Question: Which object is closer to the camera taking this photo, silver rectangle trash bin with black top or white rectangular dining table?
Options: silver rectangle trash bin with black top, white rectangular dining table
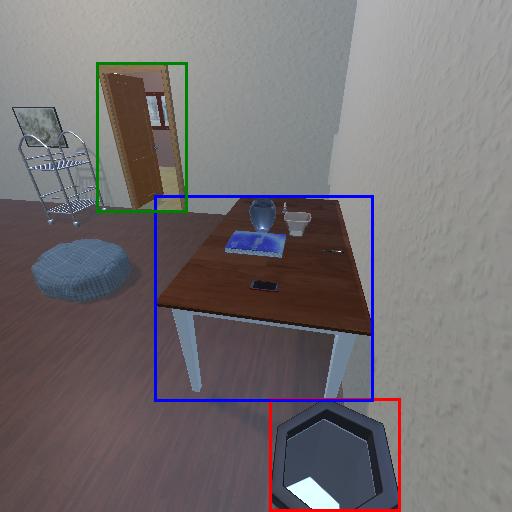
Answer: silver rectangle trash bin with black top